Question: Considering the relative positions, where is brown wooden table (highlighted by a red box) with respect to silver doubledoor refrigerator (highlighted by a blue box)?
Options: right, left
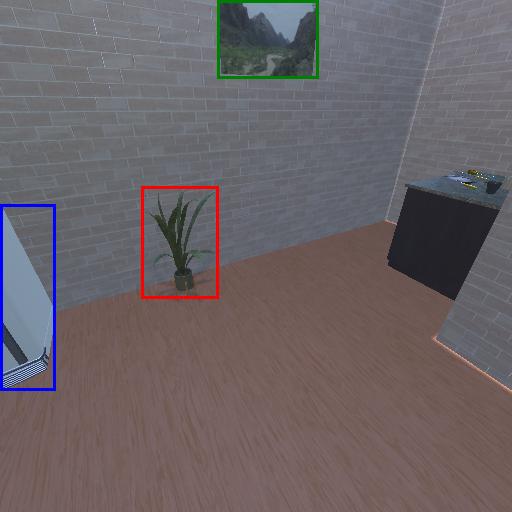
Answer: right